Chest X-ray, PA view. Patient: 62 years old, sex M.
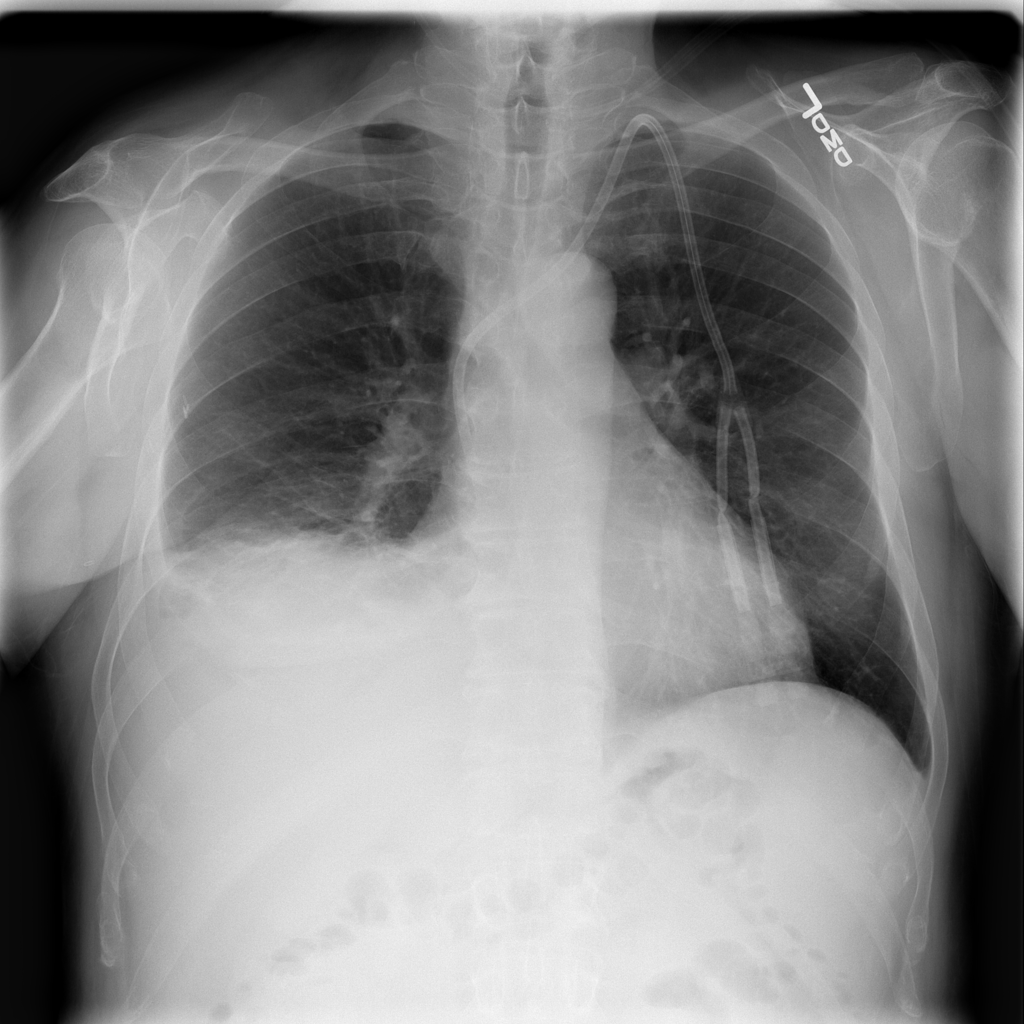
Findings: Infiltration